Interaction volume radius: 5 \u00c5
Interaction volume height: 20 \u00c5
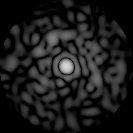
Disorder parameter: 0.8286